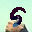
Label: 5